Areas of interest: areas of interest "Library"
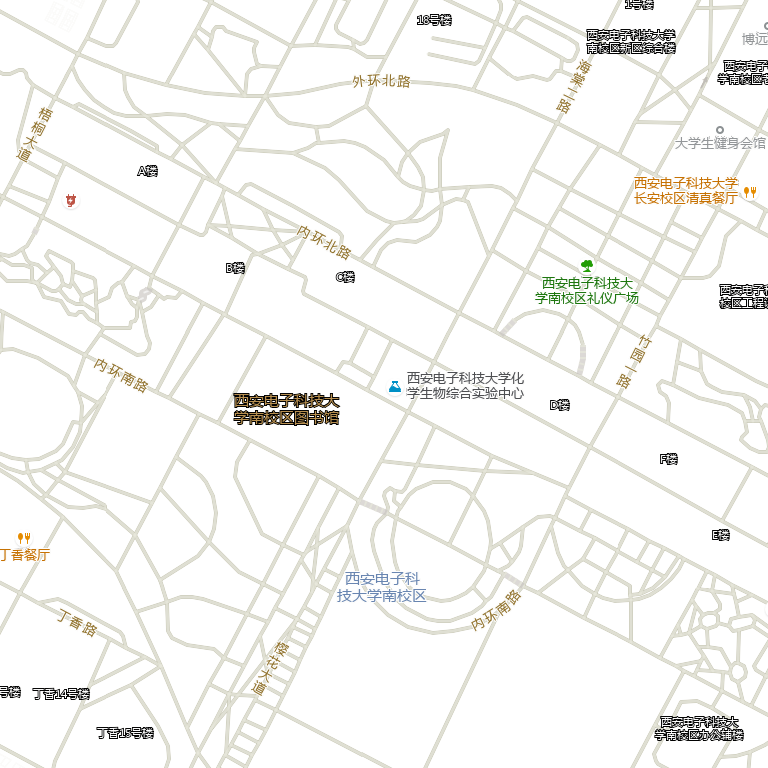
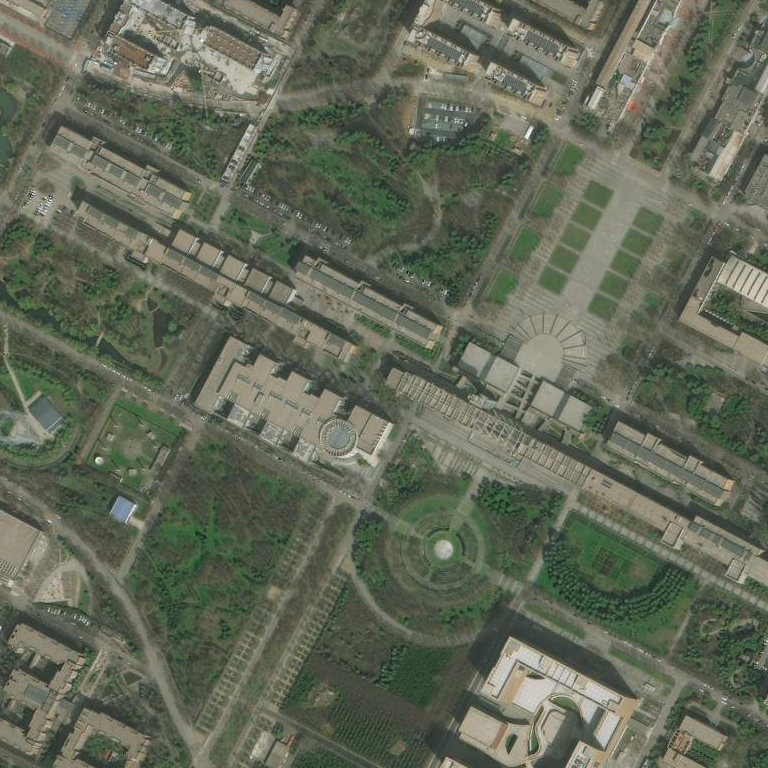